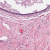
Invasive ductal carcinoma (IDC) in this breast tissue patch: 0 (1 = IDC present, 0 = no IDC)